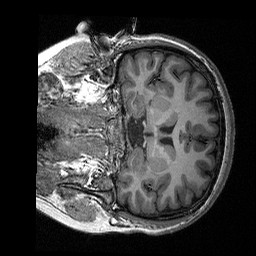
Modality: T1w
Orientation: coronal
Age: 19
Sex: female
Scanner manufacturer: siemens
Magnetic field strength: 3 T
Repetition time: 2.53 s
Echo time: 0.00309 s